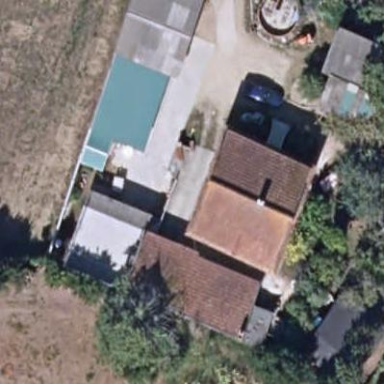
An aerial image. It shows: Simple house.